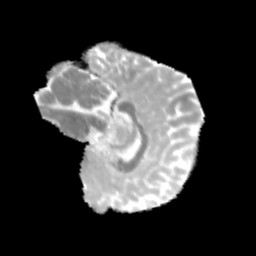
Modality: MD
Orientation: sagittal
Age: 10
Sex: male
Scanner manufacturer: siemens
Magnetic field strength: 3 T
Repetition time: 3.8 s
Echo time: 0.07 s